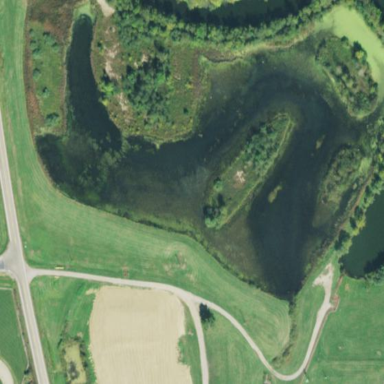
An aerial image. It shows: Pond with natural water.